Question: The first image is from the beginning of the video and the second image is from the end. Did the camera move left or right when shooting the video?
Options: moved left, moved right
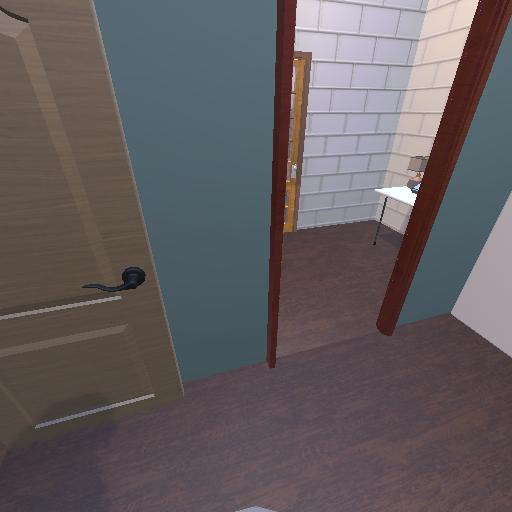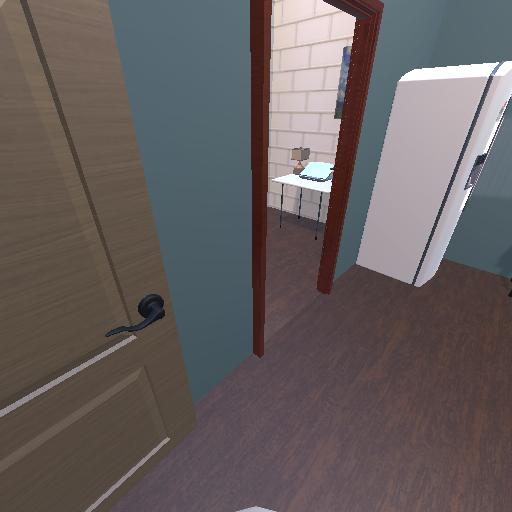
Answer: moved left